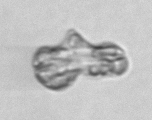
Label: Karenia